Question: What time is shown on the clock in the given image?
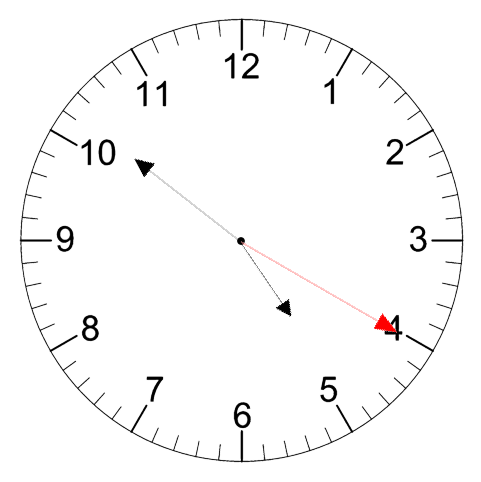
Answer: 04:51:20